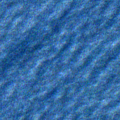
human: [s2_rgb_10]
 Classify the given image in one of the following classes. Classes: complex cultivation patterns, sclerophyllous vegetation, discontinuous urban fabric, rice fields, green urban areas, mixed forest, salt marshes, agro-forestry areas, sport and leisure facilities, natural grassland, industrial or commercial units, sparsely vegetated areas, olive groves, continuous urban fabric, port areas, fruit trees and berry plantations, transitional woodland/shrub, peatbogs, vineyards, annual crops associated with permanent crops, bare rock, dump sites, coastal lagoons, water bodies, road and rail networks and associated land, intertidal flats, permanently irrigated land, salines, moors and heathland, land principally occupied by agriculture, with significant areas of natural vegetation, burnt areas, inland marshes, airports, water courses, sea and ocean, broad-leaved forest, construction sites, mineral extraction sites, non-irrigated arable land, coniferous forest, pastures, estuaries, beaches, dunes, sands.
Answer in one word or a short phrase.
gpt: sea and ocean